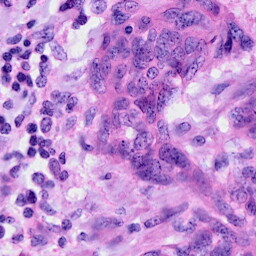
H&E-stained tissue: Cervix